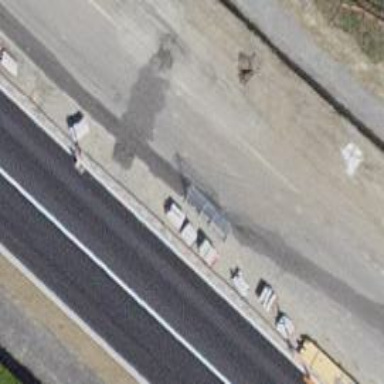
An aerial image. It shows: Asphalt road classified as primary highway.